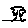
Label: tree